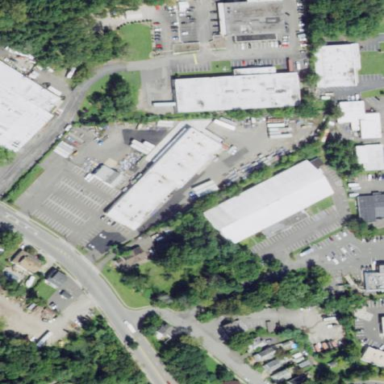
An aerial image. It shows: Industrial building.